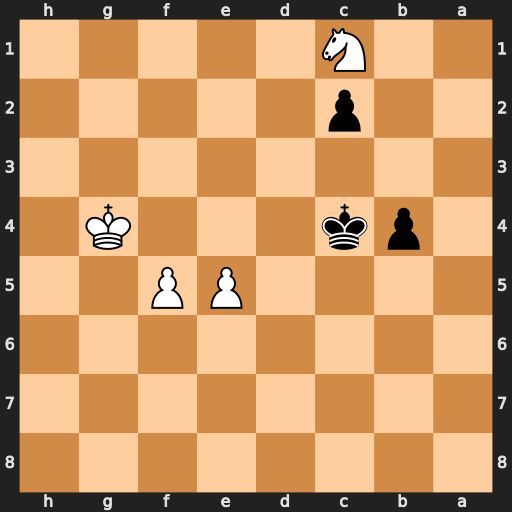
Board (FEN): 8/8/8/4PP2/1pk3K1/8/2p5/2N5
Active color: b
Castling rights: -
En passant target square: -
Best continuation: b3 e6 b2